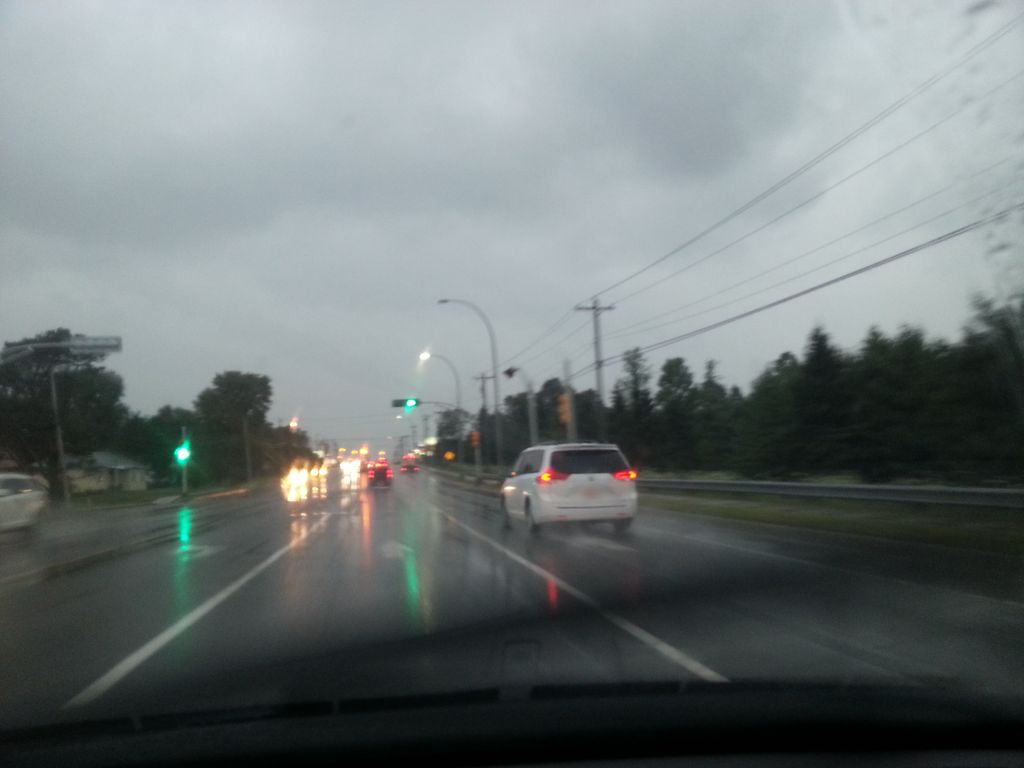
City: charlottetown